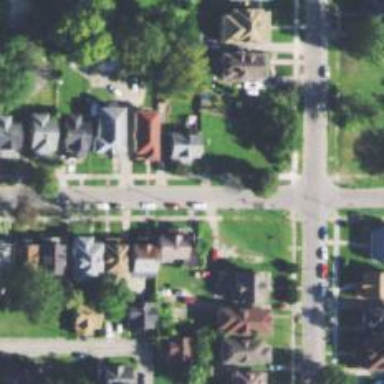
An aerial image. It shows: Neighbourhood designated as historic district.